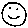
Label: smiley face